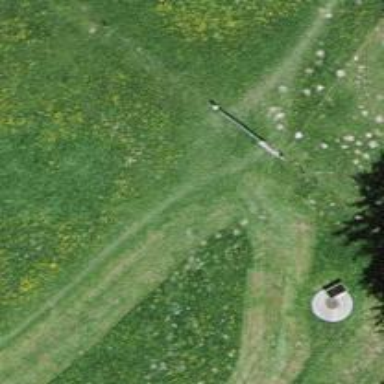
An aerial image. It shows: Path covered with grass.